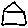
Label: house